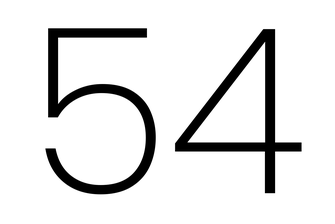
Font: Poppins-ExtraLight